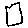
Label: square